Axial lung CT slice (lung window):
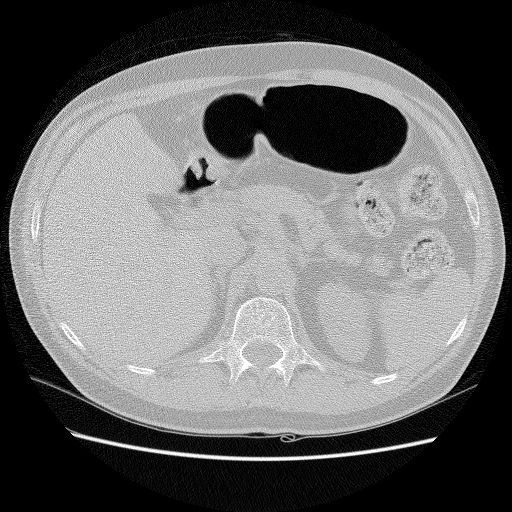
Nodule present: no